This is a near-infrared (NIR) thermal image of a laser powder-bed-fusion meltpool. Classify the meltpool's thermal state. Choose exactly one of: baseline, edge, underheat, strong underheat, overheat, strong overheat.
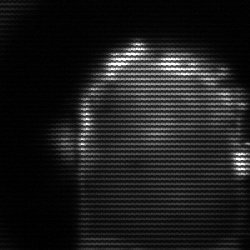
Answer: baseline